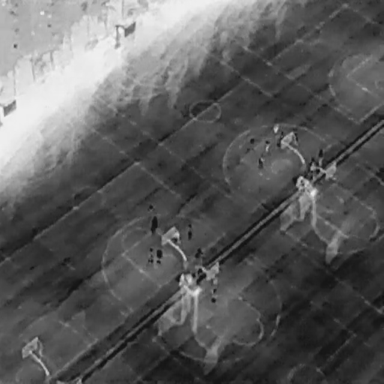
There are nine People in the infrared image.